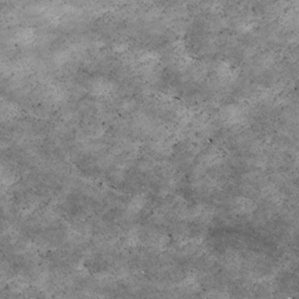
Label: non_frost